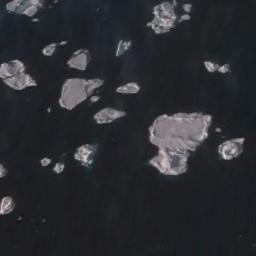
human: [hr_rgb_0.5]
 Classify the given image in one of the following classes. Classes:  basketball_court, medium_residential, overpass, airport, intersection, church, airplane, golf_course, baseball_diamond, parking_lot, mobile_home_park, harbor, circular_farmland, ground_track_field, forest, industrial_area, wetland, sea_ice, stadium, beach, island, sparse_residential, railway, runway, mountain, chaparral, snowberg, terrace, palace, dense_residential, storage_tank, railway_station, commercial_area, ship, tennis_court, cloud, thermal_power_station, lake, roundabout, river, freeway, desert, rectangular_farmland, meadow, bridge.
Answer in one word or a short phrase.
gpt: sea_ice